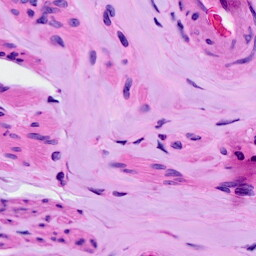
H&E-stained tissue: Ovarian